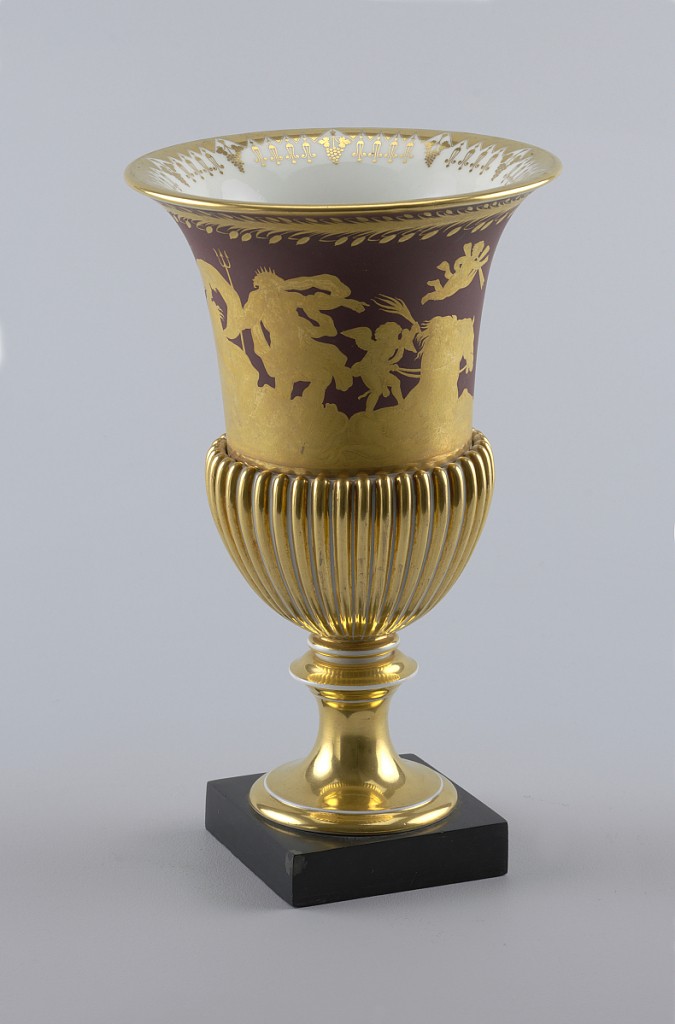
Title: Vase Depicting the Triumph of Neptune and Solatea
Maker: Sèvres Porcelain Manufactory, French, established 1756
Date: ca. 1810
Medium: hard paste porcelain, vitreous enamel, gold
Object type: vase
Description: Vase depicting the triumph of Neptune and Solatea on a square platform bottom. Goblet like shape with a flared lip.